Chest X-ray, PA view. Patient: 52 years old, sex M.
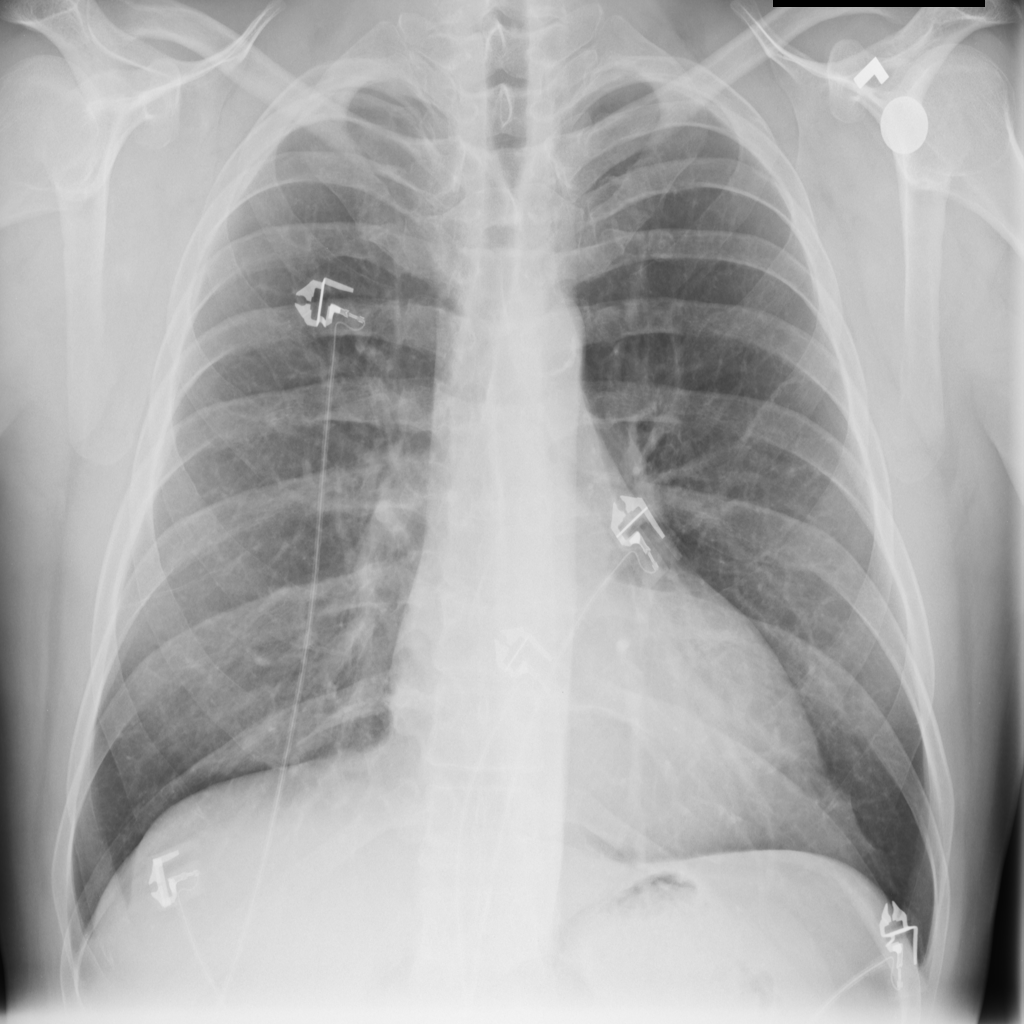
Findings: No Finding